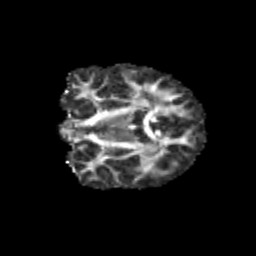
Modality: FA
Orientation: coronal
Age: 10
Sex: male
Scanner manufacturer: siemens
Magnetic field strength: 3 T
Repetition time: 3.8 s
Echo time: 0.07 s